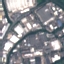
Land use / land cover: Industrial